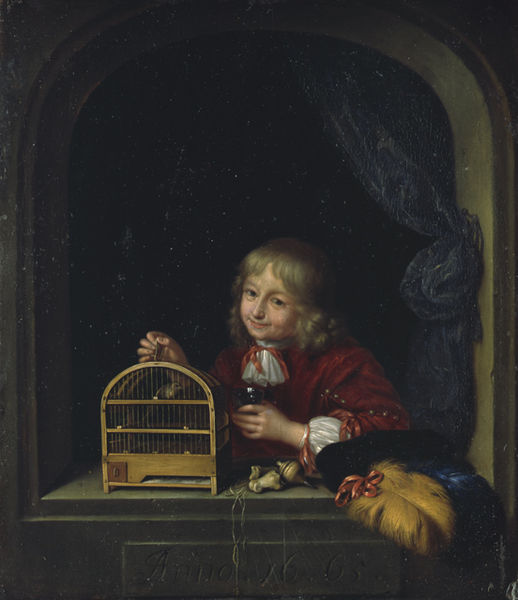
Titel: Knabe mit Vogelkäfig im Fenster
Künstler: Frans van d. Ä.  Mieris
Standort: Karlsruhe
Institution: Staatliche Kunsthalle Karlsruhe
Schlagwörter: blau, dunkel, feder, gemälde, hand, kopf, mann, schatten, umhang, vogel, weiß, gelb, grün, braun, fenster, glas, hut, licht, mund, schwarz, rot, schal, tier, tuch, malerei, schleife, blond, hemd, jacke, mütze, band, barock, federn, gesicht, kragen, mensch, pelz, rahmen, samt, stein, bildnis, holland, hände, portrait, porträt, vorhang, öl, brüstung, gold, haare, schnur, sitzend, kind, theater, locken, renaissance, federhut, perücke, kindheit, lächeln, schrift, kommode, bogen, italien, datierung, loge, rundbogen, stille, romantik, wein, gardine, inschrift, datum, schublade, faden, junge, rüsche, rüschen, knöchel, freude, bauer, knochen, lachen, nische, arkade, alter, blind, knabe, balustrade, füttern, lockig, gefangen, text, kiste, heiter, geschenk, niederländisch, jahr, sims, karte, vorhange, freiheit, fensterbank, kulisse, vorhand, kanarienvogel, käfig, vogelbauer, vogelkäfig, fenstersims, laube, kreisel, glück, anna, kinderbildnis, spielzeug, besitz, bändel, spindel, glücklich, rundbogenfenster, fensterbogen, singvogel, rotes gewand, verschmitzt, lieblich, junfe, fut, sittich, vogelhaus, seelig, anno, brauun, frohsinn, inszeniert, bigen, vogelkáfig, geschit, 1665, käfih, hut mit federn, blauer vorhanh, vogelhän dler, vogel auer, unfrei, vbogelkäfig, durnkel, pezl, läcjeö